Question: I have a serious problem :( I am making a profile page and my DIV's are always clickable(This should not happen), when I inspect element it on chrome, it shows a bunch of on all DIVS... I did not write these codes here are sample
Code on Visual Studio
'''
<div style="width: 1179px; height: 100px;">
<div style="width: 350px; height: 100px; float:left; margin-right: 64.5px; background-color: pink; border-radius: 5px;">
<img src="../Resources/Referrals-Icon.png" height="100" style="float: left;" />
<p>Referrals</p>
<p><%=ReferralsCount%></p>
</div>
<div style="width: 350px; height: 100px; float:left; background-color: green; border-radius: 5px;">
<p>Blessing Points</p>
<p><%=BlessingPoints%></p>
</div>
<div style="width: 350px; height: 100px; float:left; margin-left: 64.5px; background-color: grey; border-radius: 5px;">
<p>Support</p>
<a href="#">FAQ</a>
</div>
</div>
'''
Code on Browser
'''
<div style="width: 1179px; height: 100px;"><a href="Profile.aspx">
<div style="width: 350px; height: 100px; float:left; margin-right: 64.5px; background-color: pink; border-radius: 5px;">
<img src="../Resources/Referrals-Icon.png" height="100" style="float: left;">
<p>Referrals</p>
<p>0</p>
</div>
<div style="width: 350px; height: 100px; float:left; background-color: green; border-radius: 5px;">
<p>Blessing Points</p>
<p>0</p>
</div>
</a><div style="width: 350px; height: 100px; float:left; margin-left: 64.5px; background-color: grey; border-radius: 5px;"><a href="Profile.aspx">
<p>Support</p>
</a><a href="#">FAQ</a>
</div>
</div>
'''
I tried searching all around my codes :( and all my CSS but I do not know what this is :(
This is the current design(no problem in design but the divs being clickable bugs me a lot and the anonymous tags are really irritating)

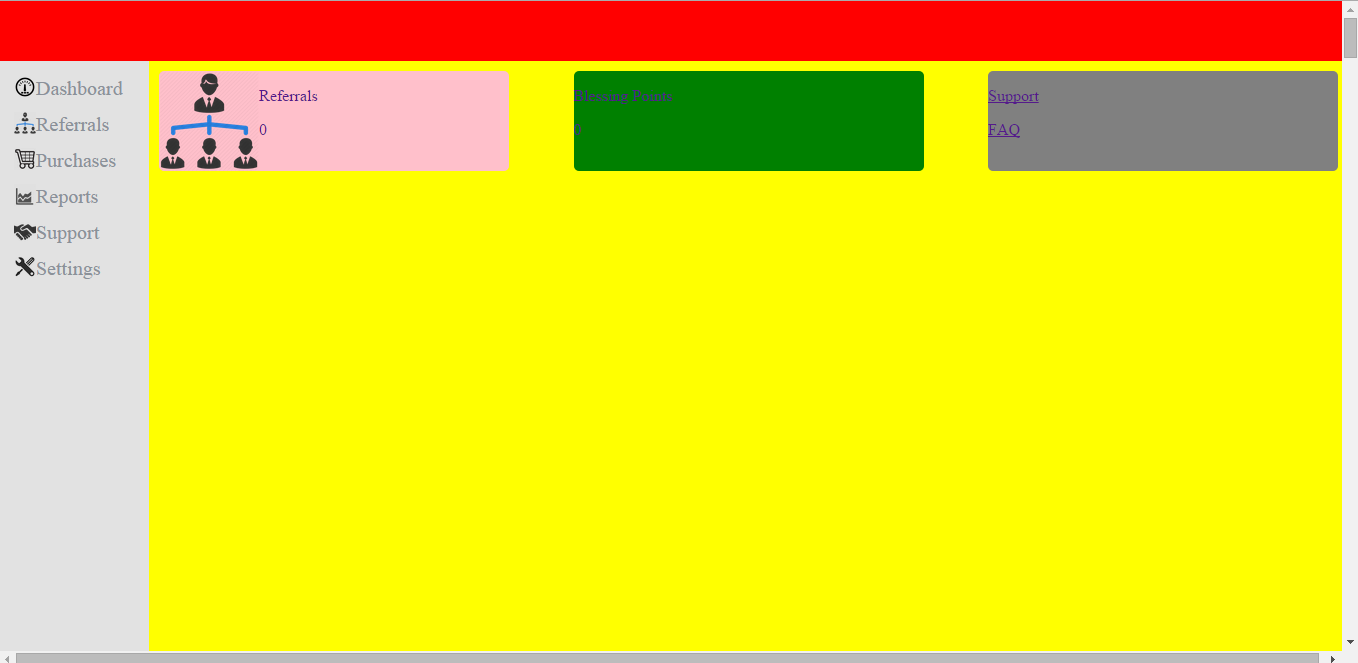
Answer: Some where in your aspx page you have '<a href="Profile.aspx">' it looks like you have not closed that tag and Chrome is taking it's best bet at closing it for you.